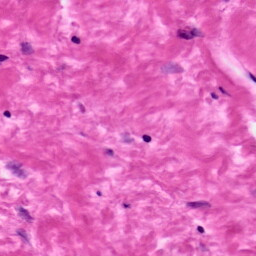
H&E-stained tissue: Ovarian